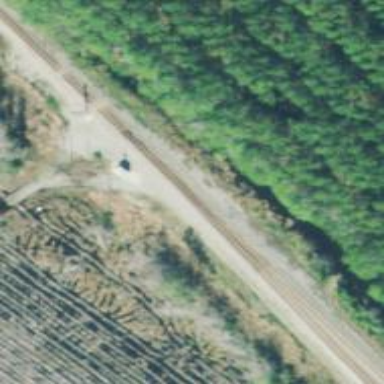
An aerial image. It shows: Site related to railway infrastructure.